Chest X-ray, PA view. Patient: 50 years old, sex F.
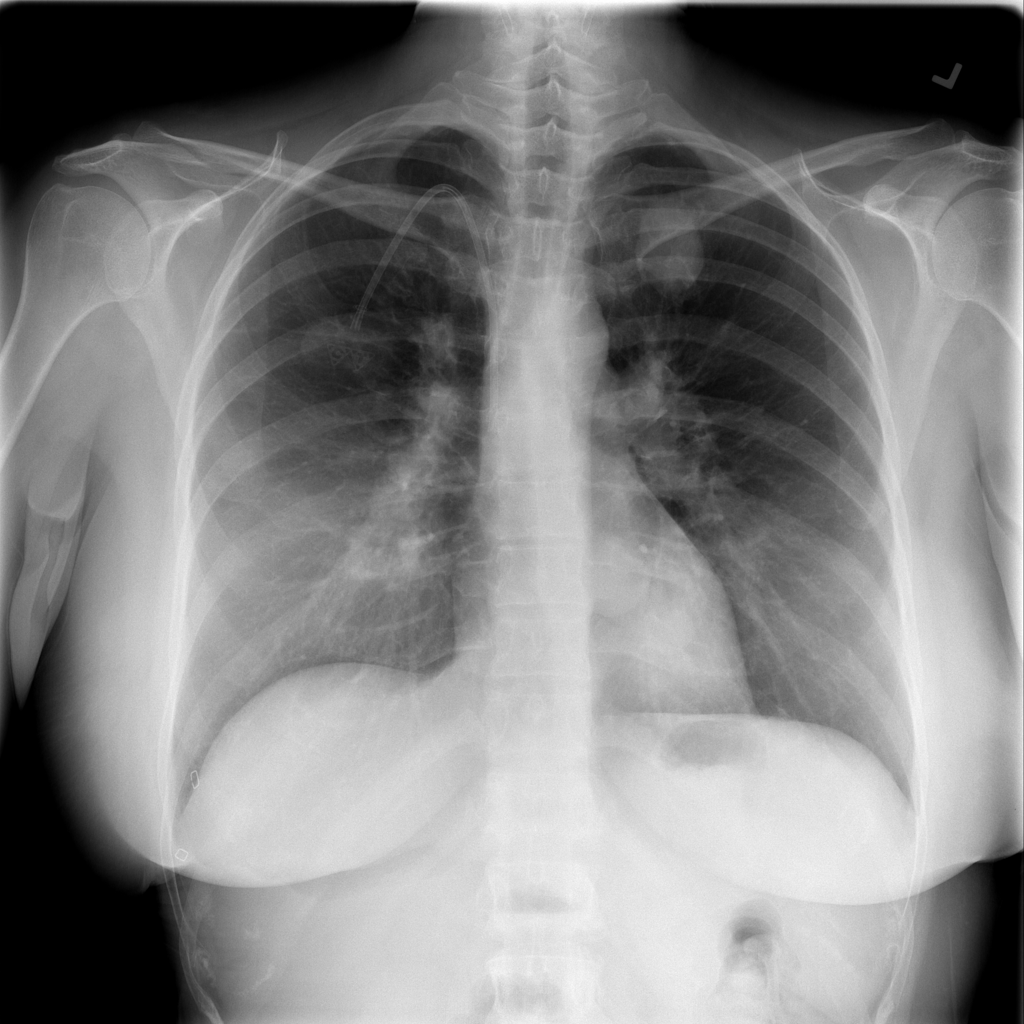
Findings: No Finding